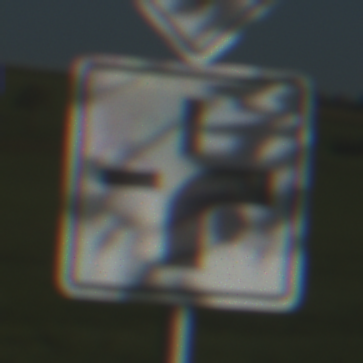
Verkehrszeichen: VerlaufVorfahrtsstrasse3
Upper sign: Vorfahrtsstrasse
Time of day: MorningAfternoon
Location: Outdoor (Nature)
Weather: Clear
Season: NotSpecified
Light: Natural